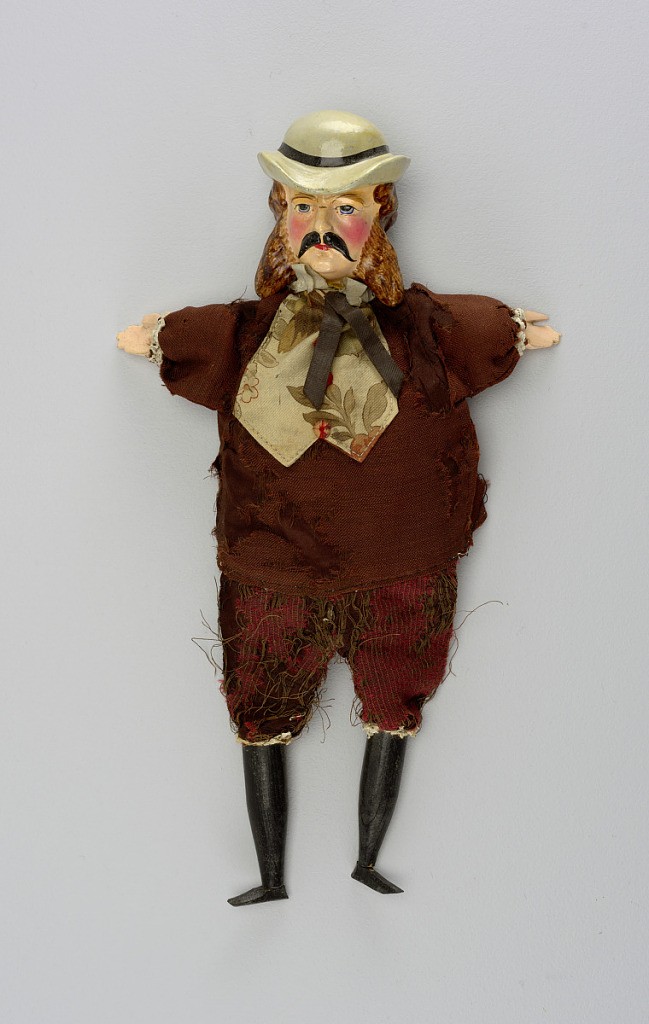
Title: Man
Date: late 19th century
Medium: Painted wood, cotton, other materials
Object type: Puppet
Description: Brightly painted head with moustache in grey derby hat. White collar, black tie and flowered vest with red buttons. Deep red trousers. Black hose and shoes. Lace at wrists and knees.